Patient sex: M
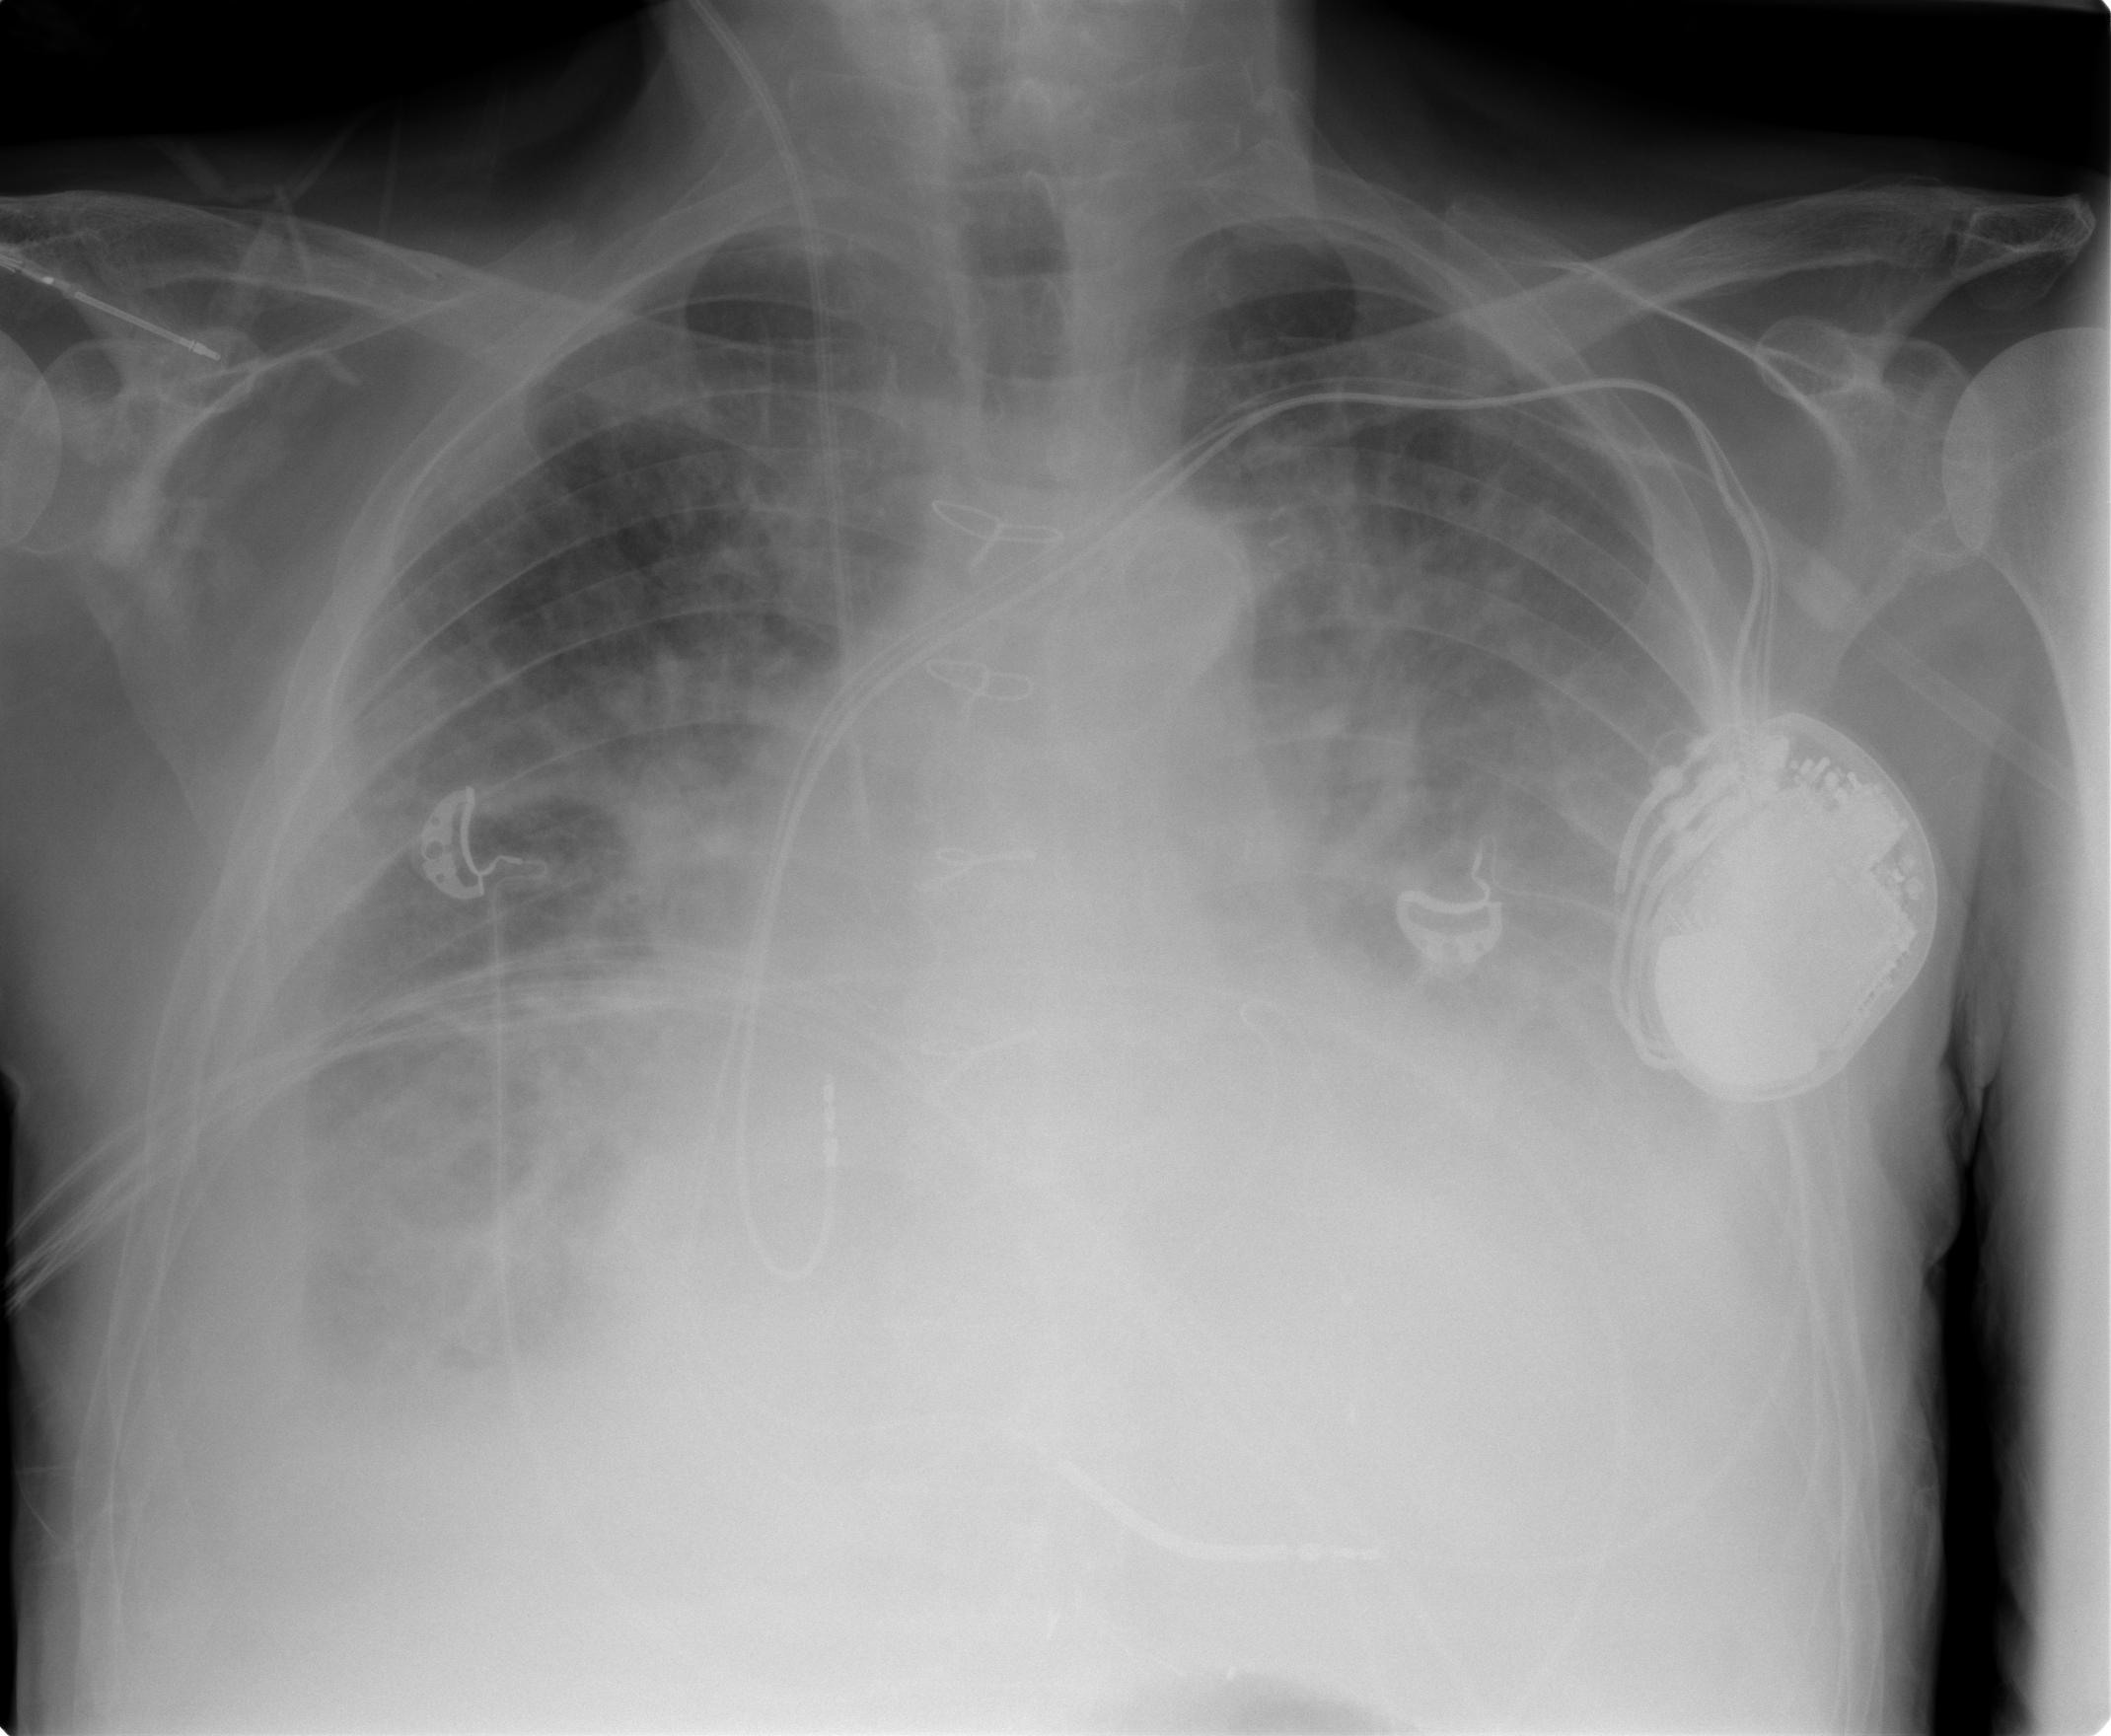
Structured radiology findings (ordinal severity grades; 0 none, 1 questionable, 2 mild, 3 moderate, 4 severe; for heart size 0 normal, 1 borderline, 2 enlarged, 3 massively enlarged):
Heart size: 2
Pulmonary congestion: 2
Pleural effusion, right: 3
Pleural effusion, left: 3
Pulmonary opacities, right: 2
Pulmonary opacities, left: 2
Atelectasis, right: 3
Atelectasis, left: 3